Aerial crown-view tile of a tropical tree (Barro Colorado Island, Panama), acquired 20240611:
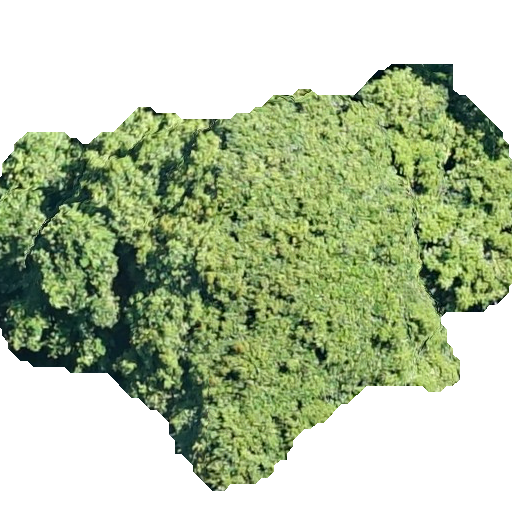
Species: Protium stevensonii
GBIF accepted scientific name: Tetragastris panamensis
Crown area: 238.606 m²